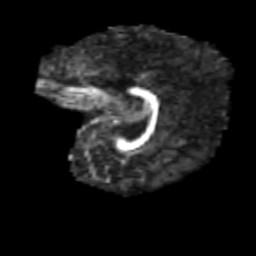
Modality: FA
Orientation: sagittal
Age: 8
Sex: female
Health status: healthy